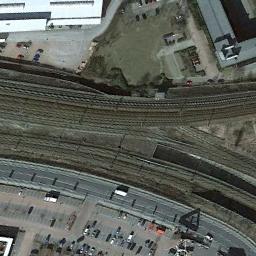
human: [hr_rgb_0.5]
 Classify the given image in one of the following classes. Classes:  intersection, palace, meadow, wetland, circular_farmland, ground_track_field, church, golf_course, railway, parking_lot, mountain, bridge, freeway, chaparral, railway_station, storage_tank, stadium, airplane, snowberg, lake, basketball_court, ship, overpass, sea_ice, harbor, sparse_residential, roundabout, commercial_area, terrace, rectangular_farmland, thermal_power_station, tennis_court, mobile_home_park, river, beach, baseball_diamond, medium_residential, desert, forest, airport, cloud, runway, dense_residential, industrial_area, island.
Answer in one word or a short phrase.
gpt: railway